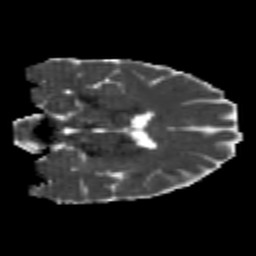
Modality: MD
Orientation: coronal
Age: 26
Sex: male
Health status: healthy
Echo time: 0.074 s